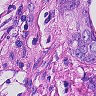
Metastatic tissue present: yes